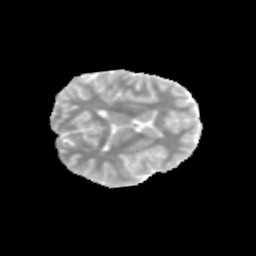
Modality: MD
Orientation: axial
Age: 11
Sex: female
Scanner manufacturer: siemens
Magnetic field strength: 3 T
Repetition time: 3.8 s
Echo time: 0.07 s